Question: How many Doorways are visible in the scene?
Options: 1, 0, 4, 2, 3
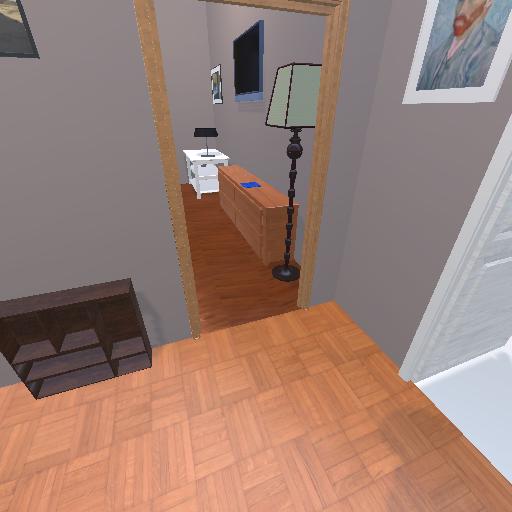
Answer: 1